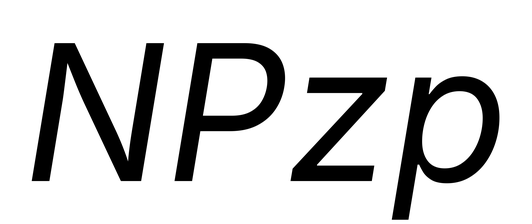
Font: Inter-Italic_Italic